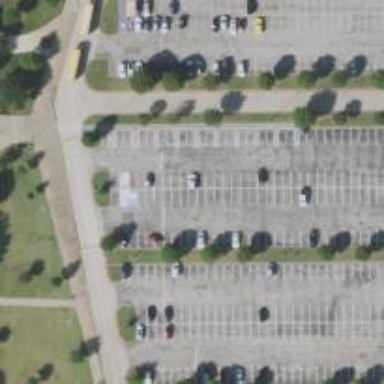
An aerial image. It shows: Parking space.